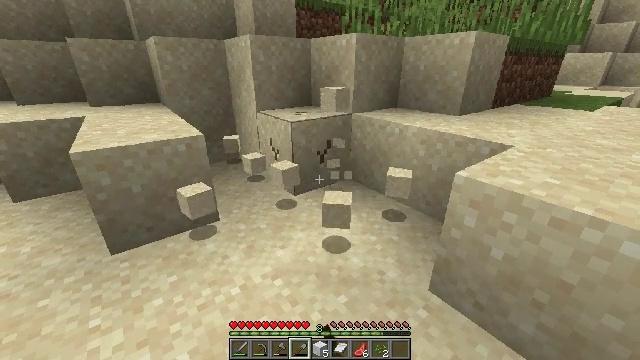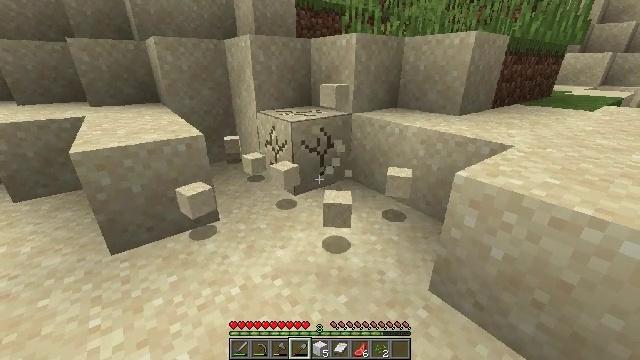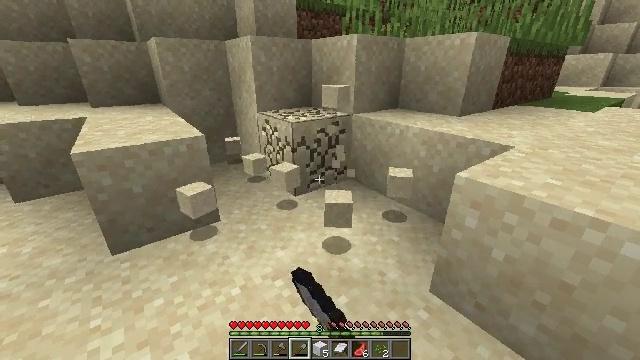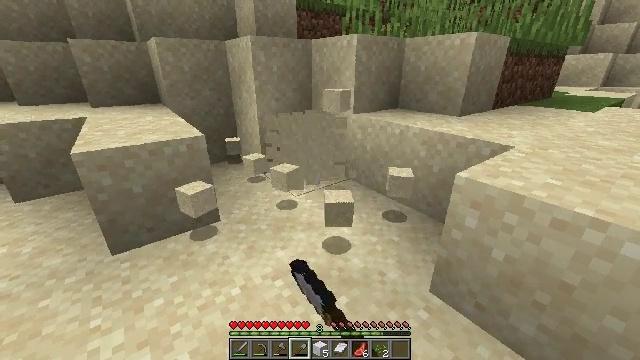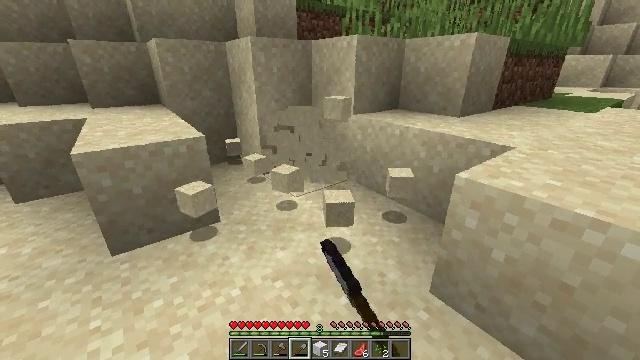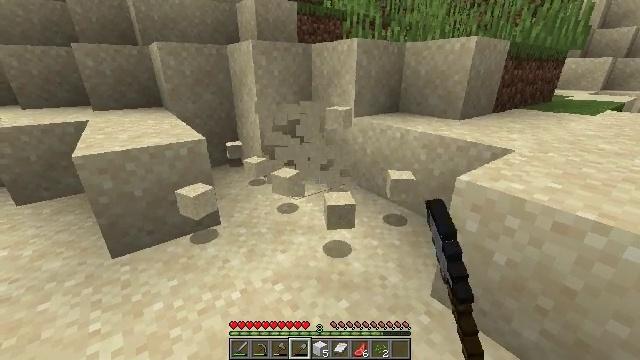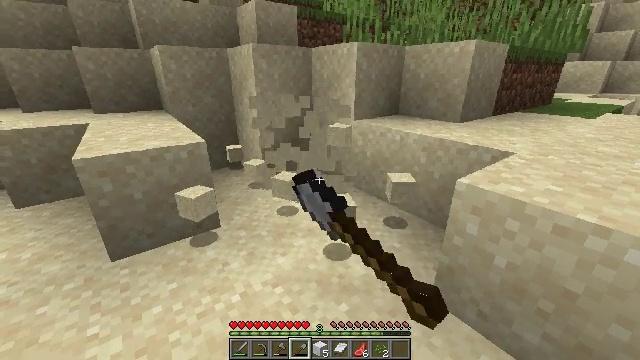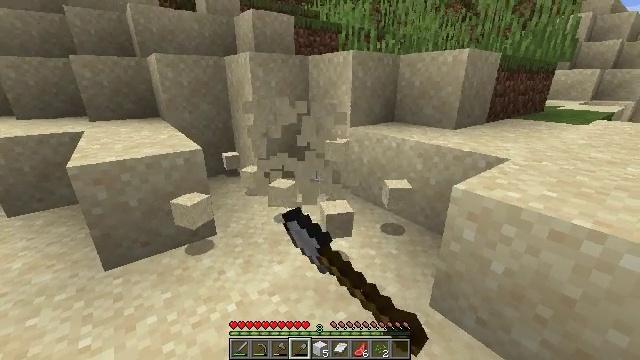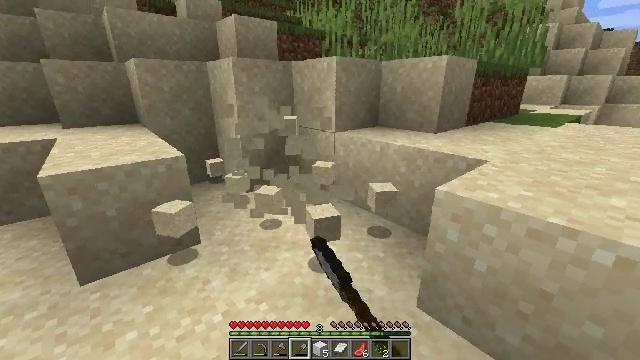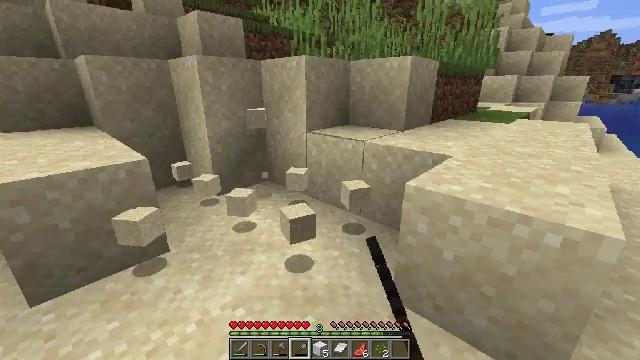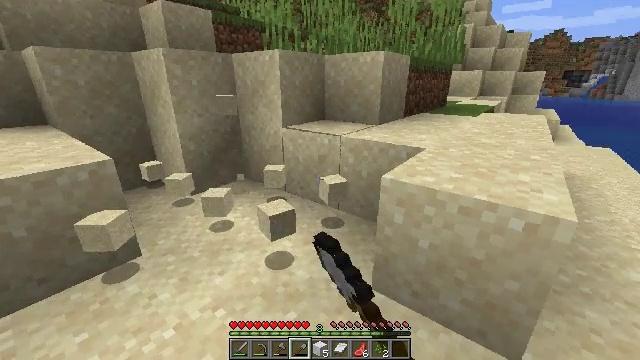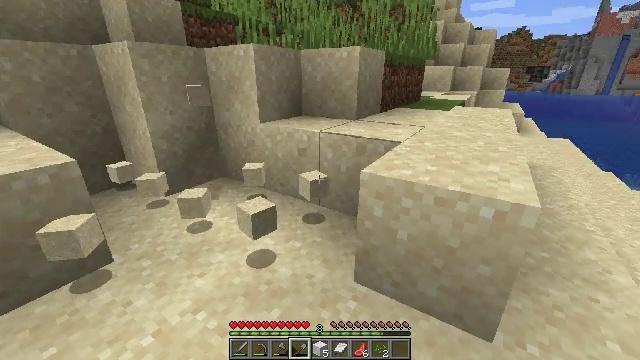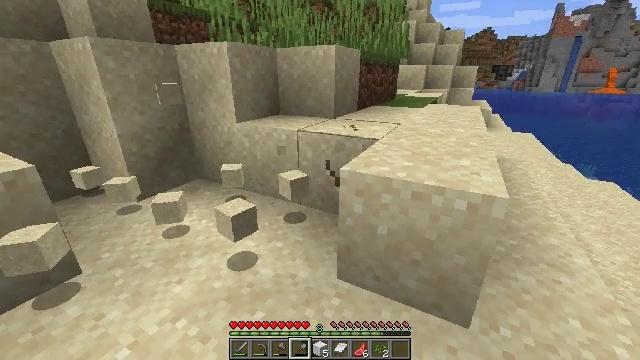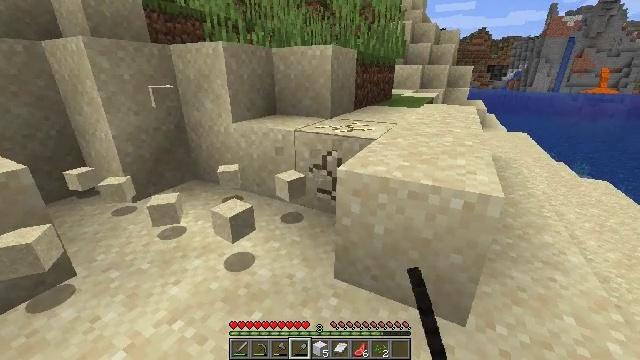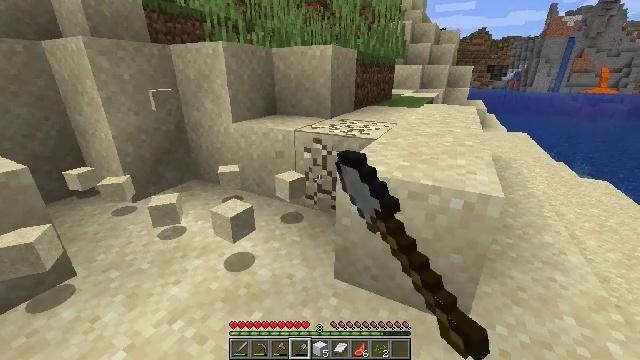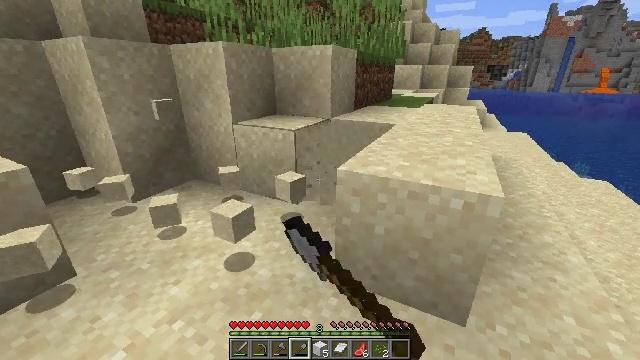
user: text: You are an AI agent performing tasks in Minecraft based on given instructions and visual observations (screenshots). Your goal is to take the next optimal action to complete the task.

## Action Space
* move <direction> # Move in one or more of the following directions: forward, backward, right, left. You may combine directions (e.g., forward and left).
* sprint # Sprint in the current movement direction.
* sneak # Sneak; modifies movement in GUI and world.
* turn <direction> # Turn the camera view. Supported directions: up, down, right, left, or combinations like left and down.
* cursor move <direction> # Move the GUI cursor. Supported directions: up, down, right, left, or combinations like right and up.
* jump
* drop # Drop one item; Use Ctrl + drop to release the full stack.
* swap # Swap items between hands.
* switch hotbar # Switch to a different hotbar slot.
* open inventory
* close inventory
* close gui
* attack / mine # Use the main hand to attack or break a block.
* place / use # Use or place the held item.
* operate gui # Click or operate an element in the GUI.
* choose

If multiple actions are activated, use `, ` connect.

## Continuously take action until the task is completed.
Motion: motion action
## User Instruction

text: Collect sand to make glass.
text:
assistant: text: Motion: attack / mine
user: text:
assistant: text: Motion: attack / mine
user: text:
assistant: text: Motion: attack / mine
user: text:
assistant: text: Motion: attack / mine
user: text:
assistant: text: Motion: attack / mine
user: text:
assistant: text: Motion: attack / mine
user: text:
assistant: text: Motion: turn up, attack / mine
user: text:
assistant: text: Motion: turn right and up, attack / mine
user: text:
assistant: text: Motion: turn right, attack / mine
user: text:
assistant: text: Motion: turn right and down, attack / mine
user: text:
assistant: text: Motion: turn right, attack / mine
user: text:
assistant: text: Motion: turn right, attack / mine
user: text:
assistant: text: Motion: attack / mine
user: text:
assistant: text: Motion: attack / mine
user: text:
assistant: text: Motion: attack / mine
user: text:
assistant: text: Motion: attack / mine
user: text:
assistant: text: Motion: attack / mine
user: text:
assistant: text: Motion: attack / mine
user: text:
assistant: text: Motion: turn left, attack / mine
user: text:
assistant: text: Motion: turn left, attack / mine
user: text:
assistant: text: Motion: attack / mine
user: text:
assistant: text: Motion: attack / mine
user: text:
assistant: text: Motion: turn left, attack / mine
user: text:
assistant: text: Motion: turn left, attack / mine
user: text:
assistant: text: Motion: attack / mine
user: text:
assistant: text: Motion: attack / mine
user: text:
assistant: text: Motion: turn left, attack / mine
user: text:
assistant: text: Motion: turn left, attack / mine
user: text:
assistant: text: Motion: move forward, attack / mine
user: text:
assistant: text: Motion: move forward, attack / mine